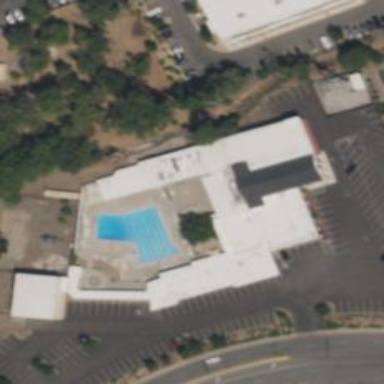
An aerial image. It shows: Community center building.